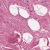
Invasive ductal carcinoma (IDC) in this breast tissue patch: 0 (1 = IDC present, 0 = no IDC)